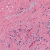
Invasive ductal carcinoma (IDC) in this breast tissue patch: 1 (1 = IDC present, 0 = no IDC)